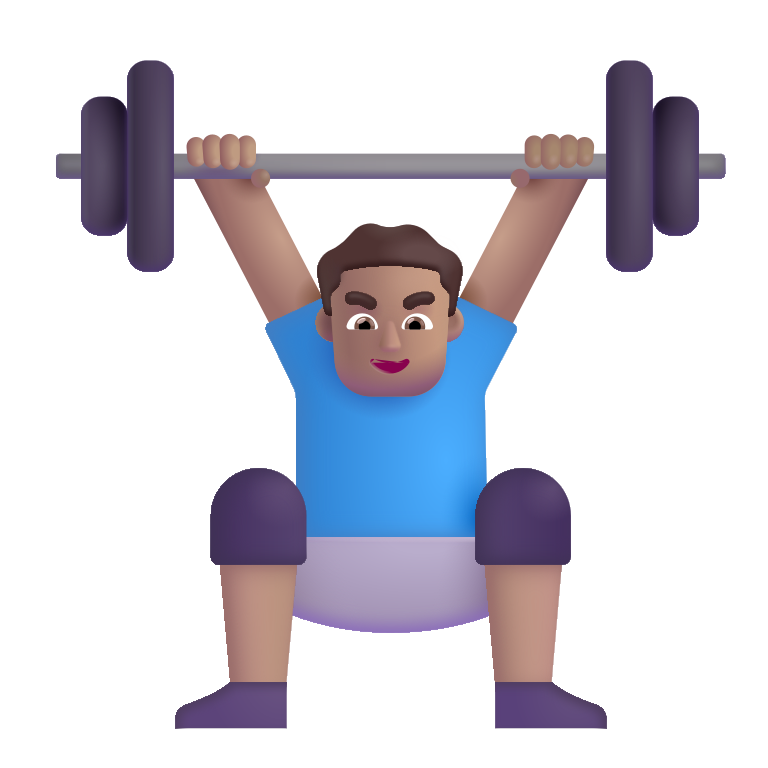
man lifting weights color